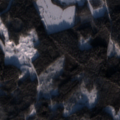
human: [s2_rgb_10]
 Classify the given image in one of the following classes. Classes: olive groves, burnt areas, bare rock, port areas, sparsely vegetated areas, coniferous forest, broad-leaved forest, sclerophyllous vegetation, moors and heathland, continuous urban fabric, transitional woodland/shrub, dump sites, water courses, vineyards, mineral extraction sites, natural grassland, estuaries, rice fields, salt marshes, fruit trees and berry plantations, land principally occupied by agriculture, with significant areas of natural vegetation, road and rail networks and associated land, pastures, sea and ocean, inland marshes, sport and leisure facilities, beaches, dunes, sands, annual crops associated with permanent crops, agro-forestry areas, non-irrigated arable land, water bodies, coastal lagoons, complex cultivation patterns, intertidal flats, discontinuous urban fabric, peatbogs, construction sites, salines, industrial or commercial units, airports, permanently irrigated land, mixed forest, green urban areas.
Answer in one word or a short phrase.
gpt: coniferous forest, mixed forest